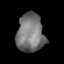
Tissue: lung
Cell type: T cells
Senescence score: 0.2265
Nuclear area (px): 1034
Mean DAPI intensity: 117.629